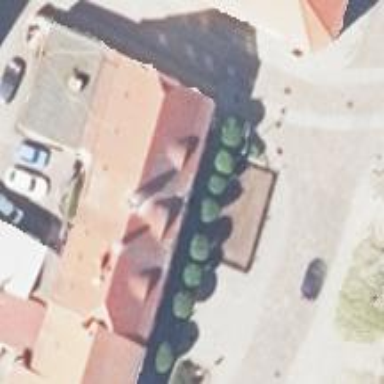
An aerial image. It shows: Restaurant.